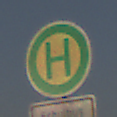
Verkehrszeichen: Haltestelle
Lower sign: ZeitangabenMitBeschraenkungAufWochentage5
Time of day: SunriseSunset
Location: Outdoor (Nature)
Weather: PartlyCloudy
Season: NotSpecified
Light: Natural